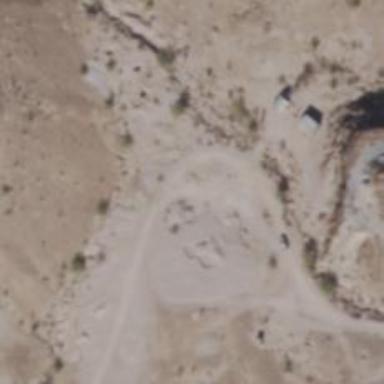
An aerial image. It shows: Quarry area.